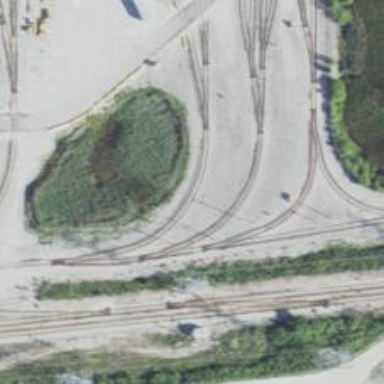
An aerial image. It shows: Electrified rail service yard.